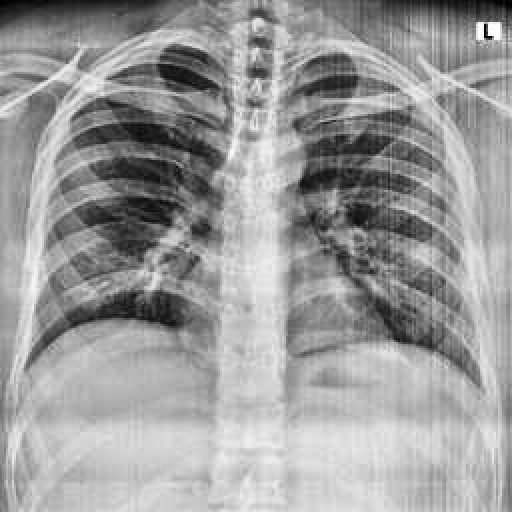
Finding: NORMAL